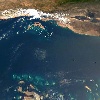
Label: water